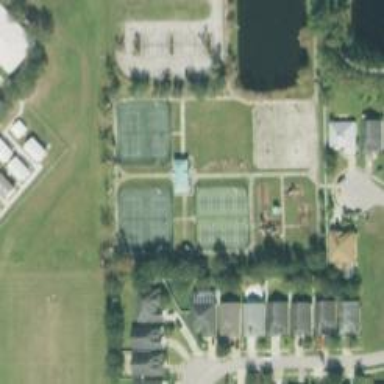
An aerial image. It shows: Tennis court on pitch designated for leisure land.